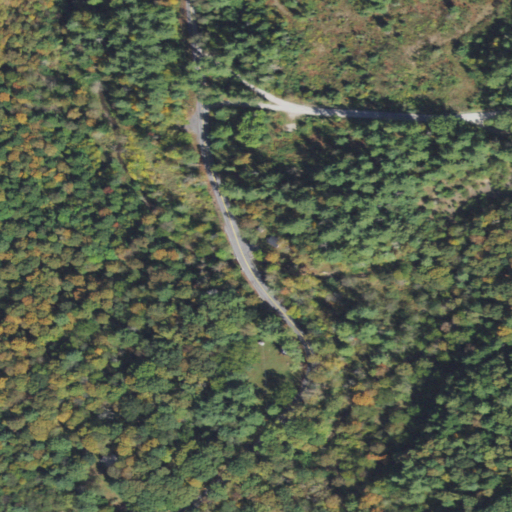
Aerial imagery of valley in Pennsylvania named Horse Valley containing deciduous forest, open development, evergreen forest, mixed forest, and low intensity development